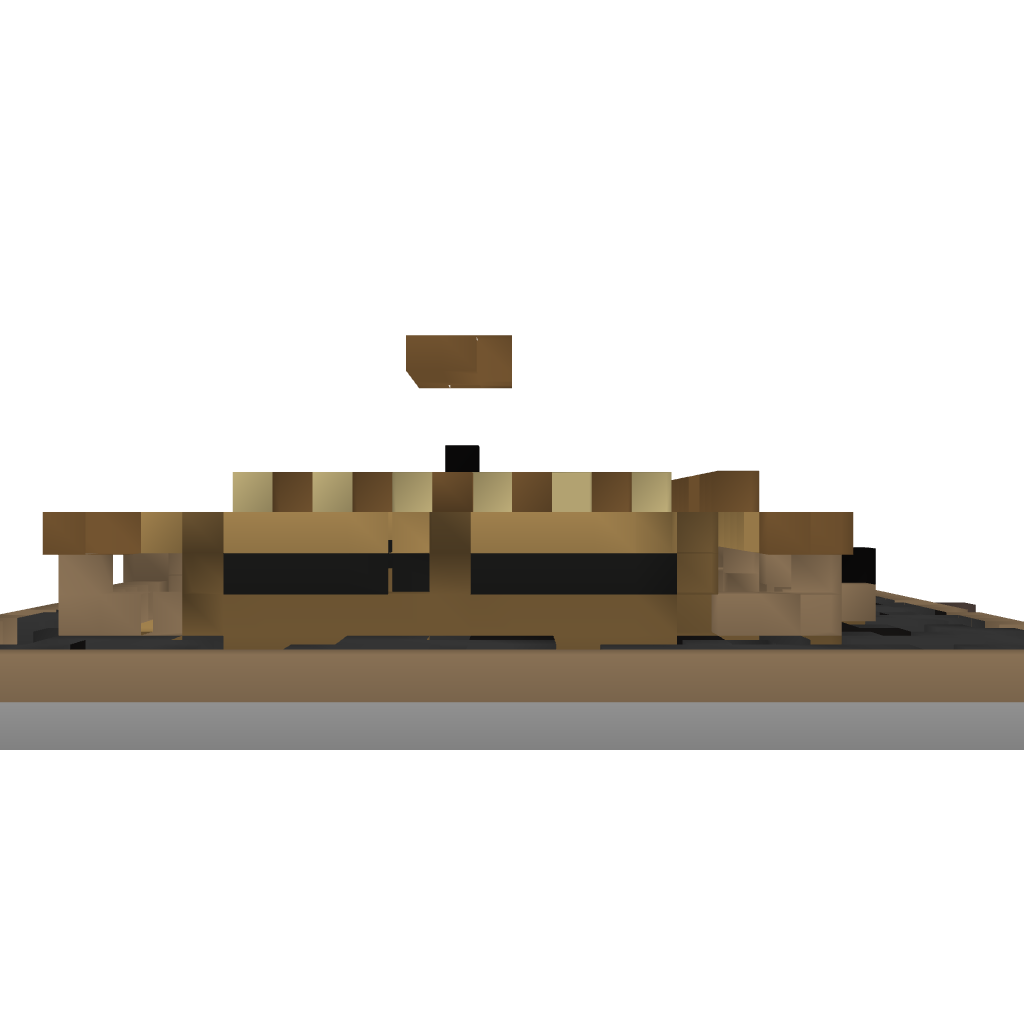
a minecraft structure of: Cottage